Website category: book
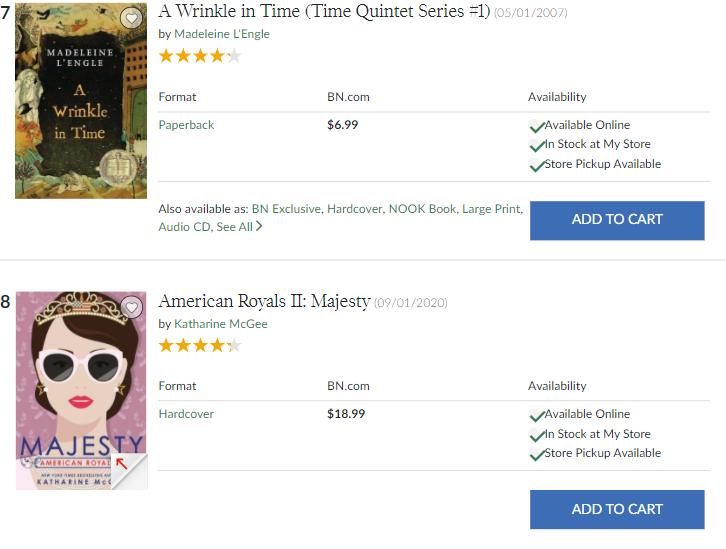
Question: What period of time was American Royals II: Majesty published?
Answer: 09/01/2020

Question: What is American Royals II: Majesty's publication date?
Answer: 09/01/2020

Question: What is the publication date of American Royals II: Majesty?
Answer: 09/01/2020

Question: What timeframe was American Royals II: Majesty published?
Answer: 09/01/2020

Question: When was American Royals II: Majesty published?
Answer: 09/01/2020

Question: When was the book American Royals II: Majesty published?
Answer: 09/01/2020

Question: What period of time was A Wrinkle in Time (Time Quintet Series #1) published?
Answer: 05/01/2007

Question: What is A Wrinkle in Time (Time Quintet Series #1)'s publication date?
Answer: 05/01/2007

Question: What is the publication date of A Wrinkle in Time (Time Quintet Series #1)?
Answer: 05/01/2007

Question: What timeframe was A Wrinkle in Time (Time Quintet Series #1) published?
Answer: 05/01/2007

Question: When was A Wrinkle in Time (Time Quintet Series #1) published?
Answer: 05/01/2007

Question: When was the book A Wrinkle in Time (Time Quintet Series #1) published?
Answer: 05/01/2007

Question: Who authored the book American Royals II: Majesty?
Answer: Katharine McGee

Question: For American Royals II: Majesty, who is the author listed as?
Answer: Katharine McGee

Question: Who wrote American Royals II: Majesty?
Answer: Katharine McGee

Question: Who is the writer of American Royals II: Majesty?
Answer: Katharine McGee

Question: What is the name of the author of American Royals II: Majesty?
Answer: Katharine McGee

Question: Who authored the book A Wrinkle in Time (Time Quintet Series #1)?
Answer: Madeleine L'Engle

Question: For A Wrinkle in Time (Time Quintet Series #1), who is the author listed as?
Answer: Madeleine L'Engle

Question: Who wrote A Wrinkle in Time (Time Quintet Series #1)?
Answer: Madeleine L'Engle

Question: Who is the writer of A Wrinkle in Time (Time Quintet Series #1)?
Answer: Madeleine L'Engle

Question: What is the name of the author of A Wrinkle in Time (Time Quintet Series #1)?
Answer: Madeleine L'Engle

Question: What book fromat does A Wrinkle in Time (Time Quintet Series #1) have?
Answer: Paperback

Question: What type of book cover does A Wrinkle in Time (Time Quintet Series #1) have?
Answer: Paperback

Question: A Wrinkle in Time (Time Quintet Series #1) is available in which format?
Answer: Paperback

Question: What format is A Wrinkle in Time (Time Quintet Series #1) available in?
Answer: Paperback

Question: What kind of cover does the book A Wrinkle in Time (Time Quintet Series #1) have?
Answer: Paperback

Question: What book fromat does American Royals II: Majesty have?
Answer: Hardcover

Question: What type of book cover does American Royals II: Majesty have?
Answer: Hardcover

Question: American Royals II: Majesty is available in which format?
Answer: Hardcover

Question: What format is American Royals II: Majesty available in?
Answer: Hardcover

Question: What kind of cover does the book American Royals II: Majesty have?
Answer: Hardcover

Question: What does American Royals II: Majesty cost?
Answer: $18.99

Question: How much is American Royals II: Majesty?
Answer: $18.99

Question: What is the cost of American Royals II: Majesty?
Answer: $18.99

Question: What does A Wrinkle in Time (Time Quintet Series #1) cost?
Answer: $6.99

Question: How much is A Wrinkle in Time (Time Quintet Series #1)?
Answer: $6.99